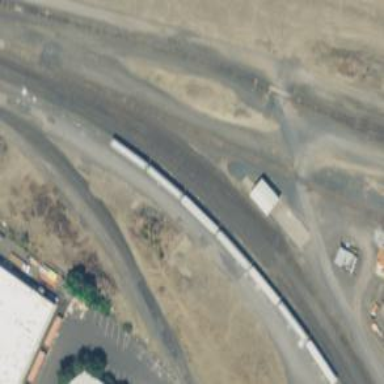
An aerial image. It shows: Railway yard in service.